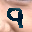
Label: 9